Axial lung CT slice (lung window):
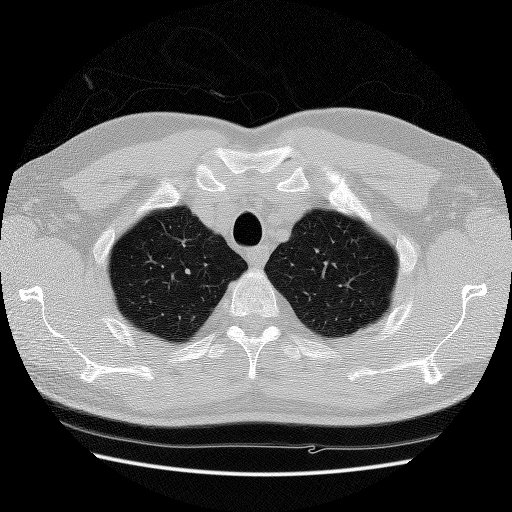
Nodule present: no